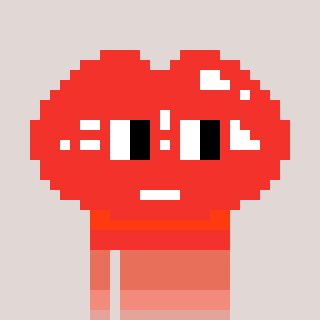
a pixel art character with square red glasses, a lips-shaped head and a foggrey-colored body on a warm background